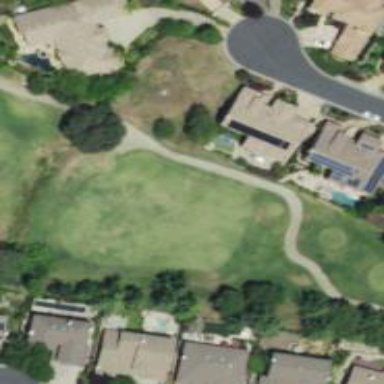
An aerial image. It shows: Service road designated as golf cart path.